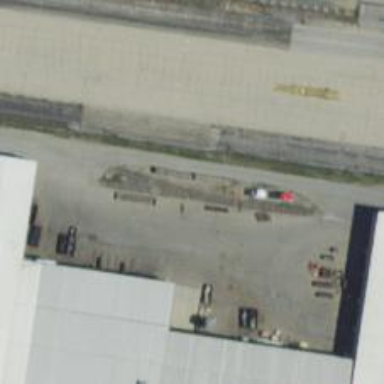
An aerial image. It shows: Railway yard used for servicing trains.